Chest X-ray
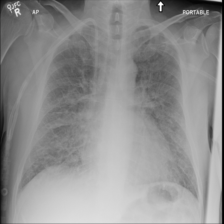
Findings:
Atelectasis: negative
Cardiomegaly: negative
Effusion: negative
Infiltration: negative
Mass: negative
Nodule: negative
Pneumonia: negative
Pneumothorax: negative
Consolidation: negative
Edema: positive
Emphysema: negative
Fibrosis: negative
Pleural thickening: negative
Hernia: negative